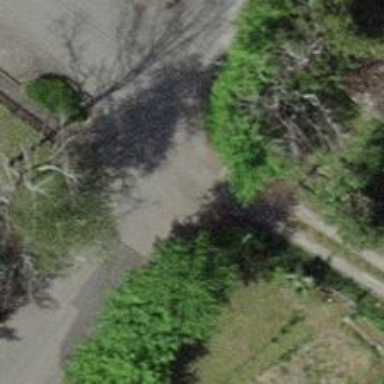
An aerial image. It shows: Alley with asphalt surface designated as service road.